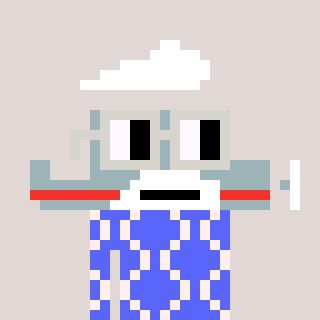
a pixel art character with square light gray glasses, a plane-shaped head and a purple-colored body on a warm background